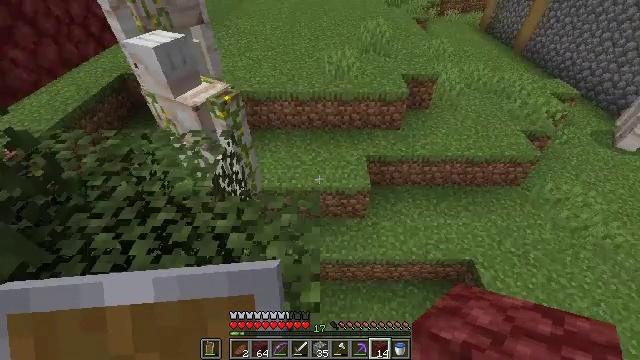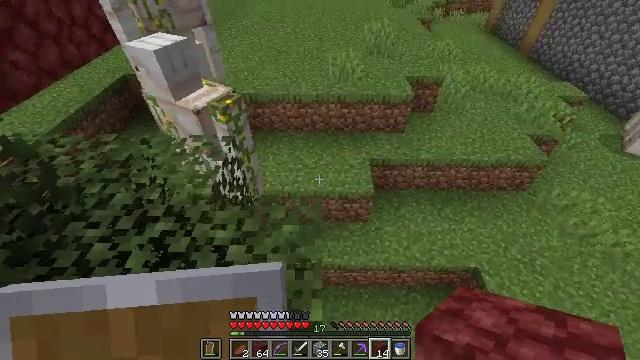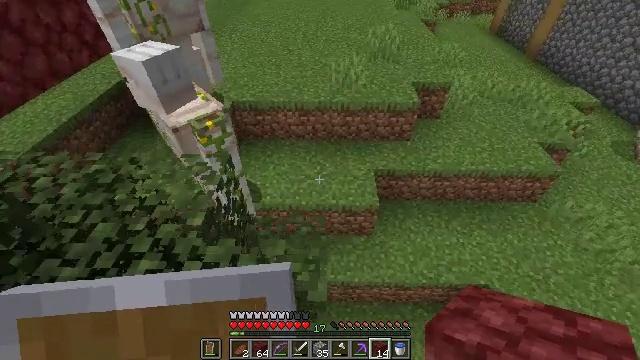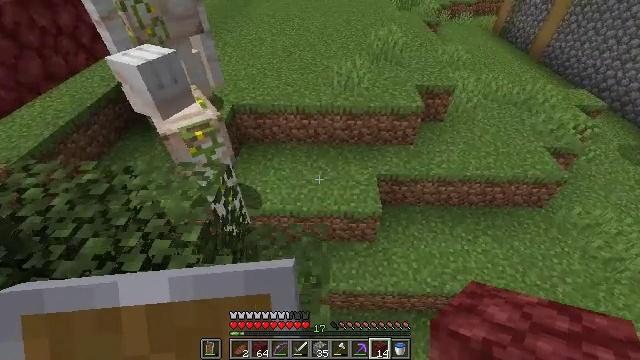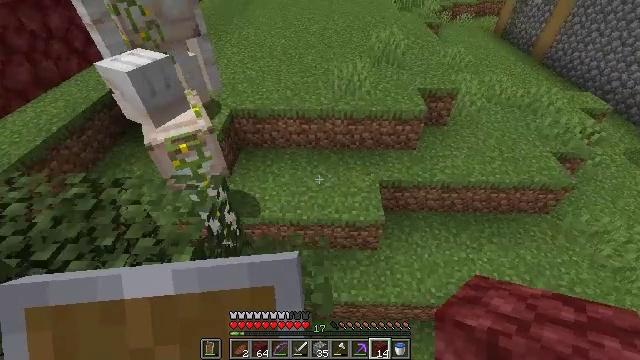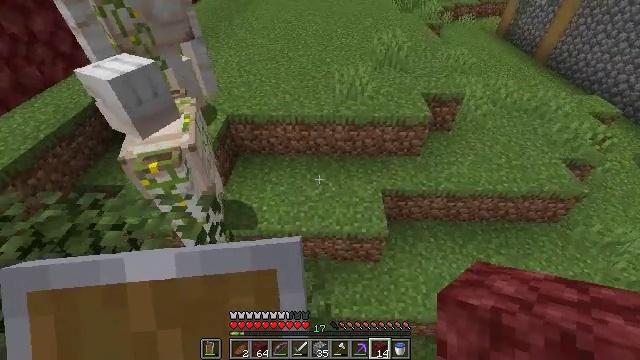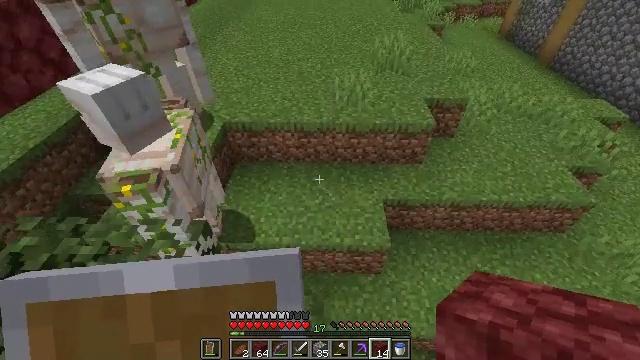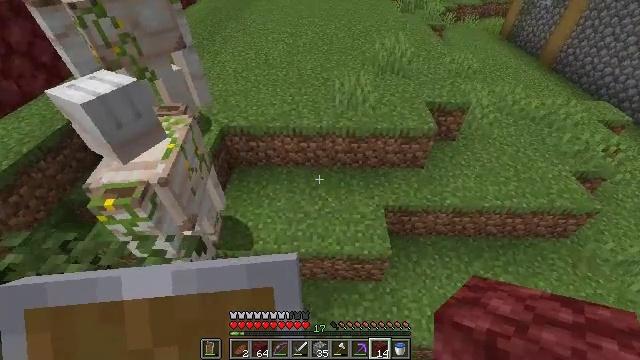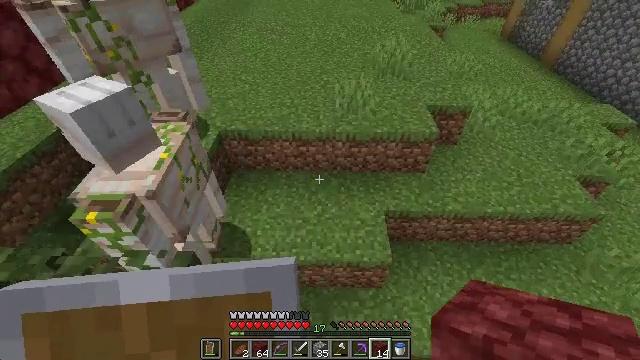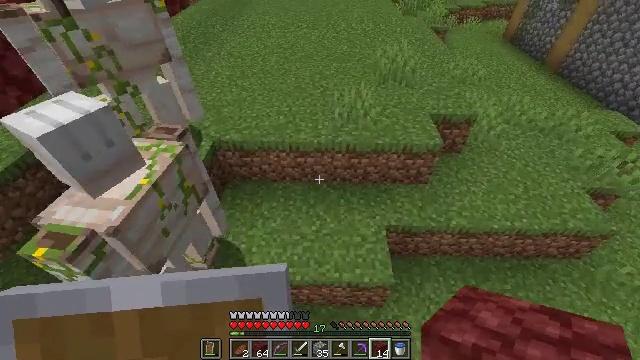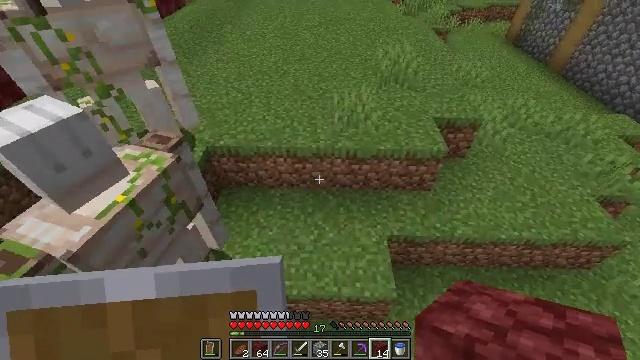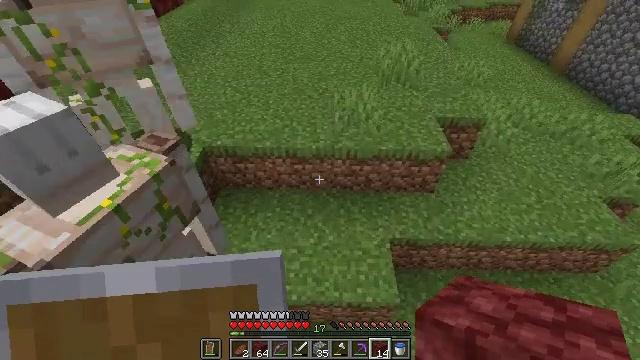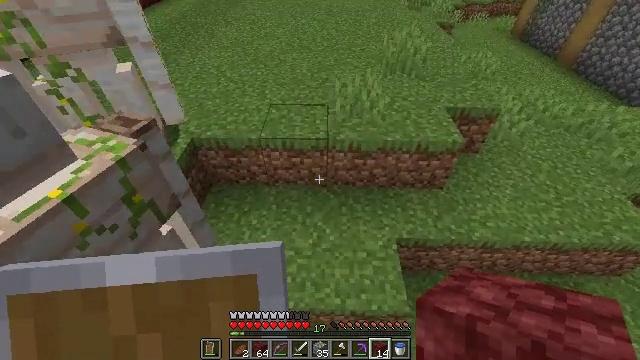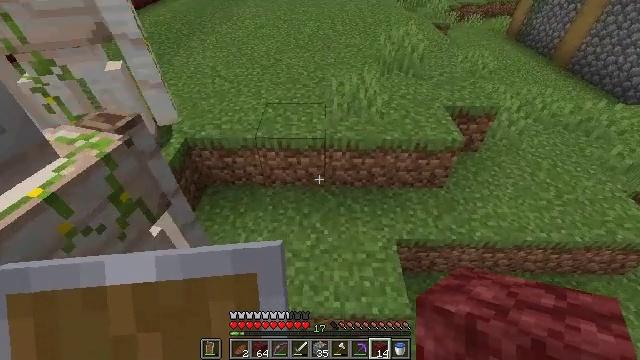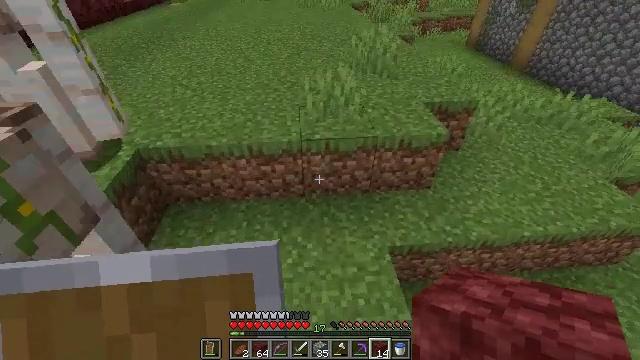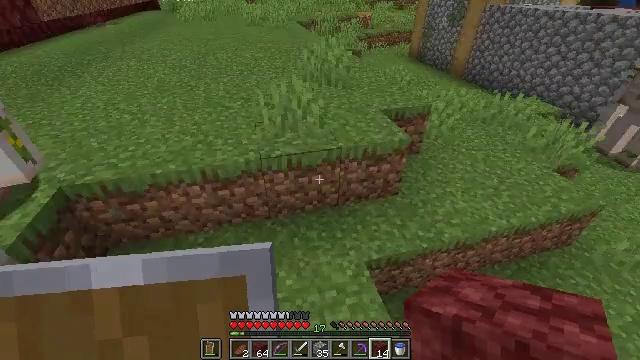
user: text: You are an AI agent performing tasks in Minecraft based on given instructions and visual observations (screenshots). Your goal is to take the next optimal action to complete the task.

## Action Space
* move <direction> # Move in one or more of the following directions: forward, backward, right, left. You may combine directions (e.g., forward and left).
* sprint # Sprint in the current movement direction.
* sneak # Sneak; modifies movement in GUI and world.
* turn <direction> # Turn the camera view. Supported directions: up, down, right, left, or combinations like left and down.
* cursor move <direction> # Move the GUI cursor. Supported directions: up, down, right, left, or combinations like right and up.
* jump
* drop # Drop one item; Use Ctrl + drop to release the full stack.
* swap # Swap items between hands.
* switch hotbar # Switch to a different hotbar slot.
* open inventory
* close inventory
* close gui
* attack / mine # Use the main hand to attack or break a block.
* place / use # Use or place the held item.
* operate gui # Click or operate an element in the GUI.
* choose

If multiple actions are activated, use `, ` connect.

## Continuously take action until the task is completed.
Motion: motion action
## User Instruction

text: Mine potatoes from the farmland.
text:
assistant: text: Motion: move forward
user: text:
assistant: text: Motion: move forward
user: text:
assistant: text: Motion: move forward
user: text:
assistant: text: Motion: move forward
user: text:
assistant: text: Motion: move forward
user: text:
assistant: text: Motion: move forward
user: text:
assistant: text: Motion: move forward
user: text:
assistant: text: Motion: move forward
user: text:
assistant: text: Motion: move forward
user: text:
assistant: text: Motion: move forward
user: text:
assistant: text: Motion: move forward
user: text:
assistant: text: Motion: move forward
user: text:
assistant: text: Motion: move forward
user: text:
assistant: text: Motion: move forward, turn right and up
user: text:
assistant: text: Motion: move forward, turn right and up
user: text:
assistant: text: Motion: move forward, turn right and up
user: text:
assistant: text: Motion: move forward, turn right and up
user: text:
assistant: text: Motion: move forward, turn right
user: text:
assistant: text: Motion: move forward, turn right and up
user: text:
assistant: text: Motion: move forward, turn left and up
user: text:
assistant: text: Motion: move forward, turn left
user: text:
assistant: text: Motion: move forward
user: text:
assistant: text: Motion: move forward, turn right
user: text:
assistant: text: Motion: move forward, turn right and down
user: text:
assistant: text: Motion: move forward, turn right and down
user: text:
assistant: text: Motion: move forward, turn right and up
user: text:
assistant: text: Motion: move forward, turn right and up
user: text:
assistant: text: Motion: move forward, turn right and up
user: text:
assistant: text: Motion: move forward, turn right and up
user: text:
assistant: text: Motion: move forward, turn right and up